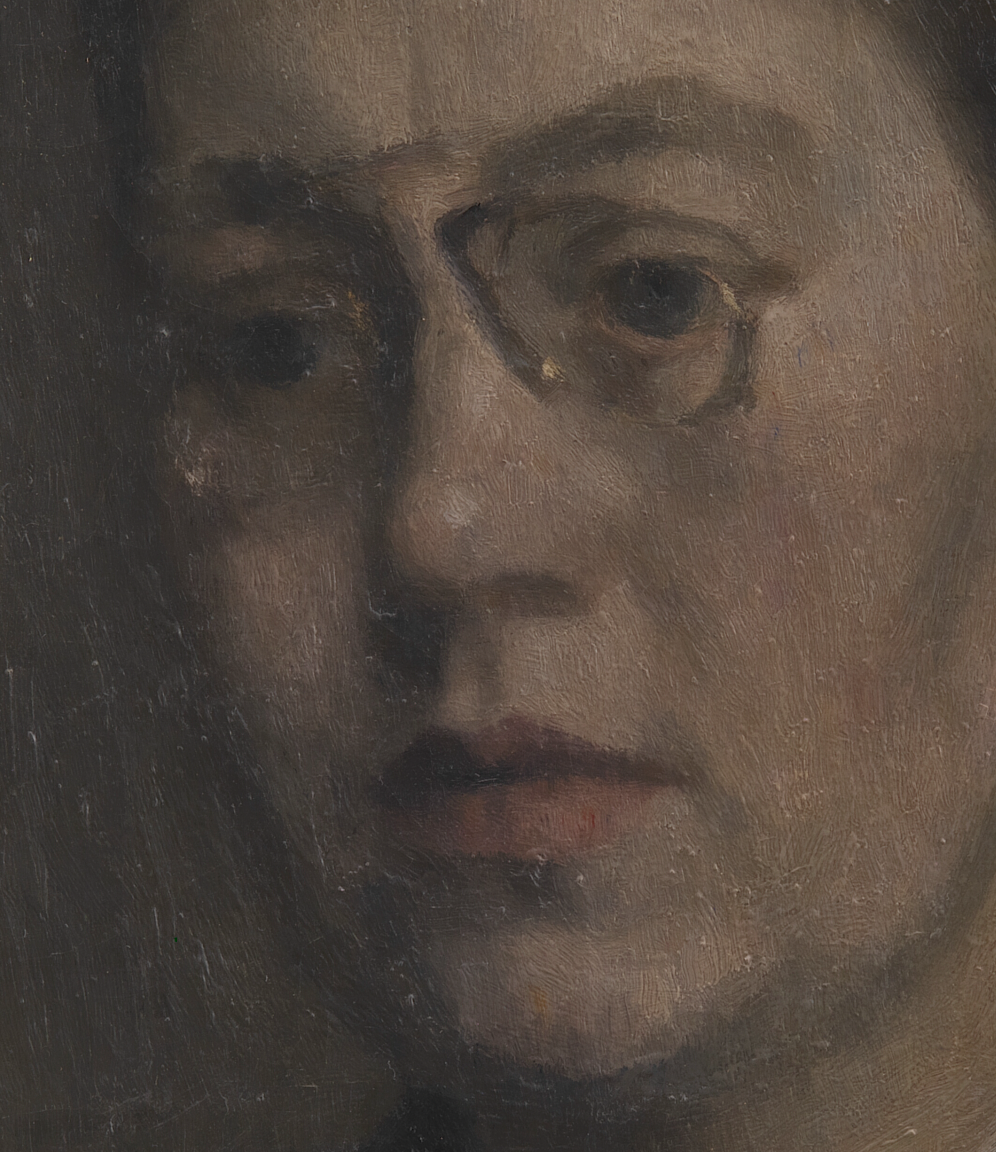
portrait painting, extreme close up, dark chiaroscuro, woman's face with wire-rimmed glasses and dark hair pinned back in three-quarter view, dark atmospheric background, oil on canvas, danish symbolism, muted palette